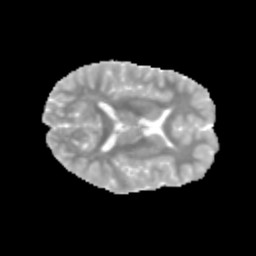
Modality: MD
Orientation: axial
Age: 10
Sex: male
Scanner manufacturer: siemens
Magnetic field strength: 3 T
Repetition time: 3.8 s
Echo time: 0.07 s